Question: I want to reference the 1st Dimension of a 2 Dimensional array using an enum. However, the configurations that each enum value represents sometimes overlap (not in any patterned way), meaning the data in the array will sometimes be the same. I therefore would like to have some elements point to the same array of data, as in the diagram below.

Is there any way of doing this at declaration-time in C++?
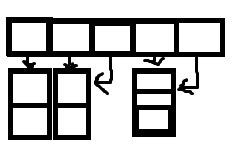
Answer: Yes, you can build an array like that using an array of pointers; you will be able to reference elements in that array as if it were a regular 2D array. Here is an example:
'''
enum MyEnum {
enumFirst = 0
, enumSecond = 1
, enumSecondShared = 2
, enumThird = 3
};
static int enumFirstData[] = {1, 2, 3};
static int enumSecondData[] = {4, 3, 2};
static int enumThirdData[] = {9, 7, 8};
int *enumData[] = {
enumFirstData
, enumSecondData
, enumSecondData // <== Shared
, enumSecondData
};
'''
Now you can reference elements of this array like this:
'''
for (int i = 0 ; i != 3 ; i++) {
cout << enumData[enumSecondShared][i] << endl;
}
'''
Since you are using C++, using 'std::vector' or 'std::array' is a preferred way of making collections. You can use the same trick as above to establish shared collection elements.